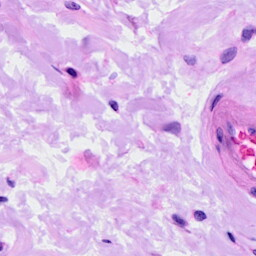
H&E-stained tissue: Ovarian